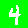
Digit: 4